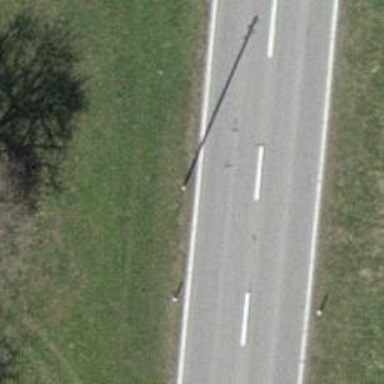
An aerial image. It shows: Power pole.